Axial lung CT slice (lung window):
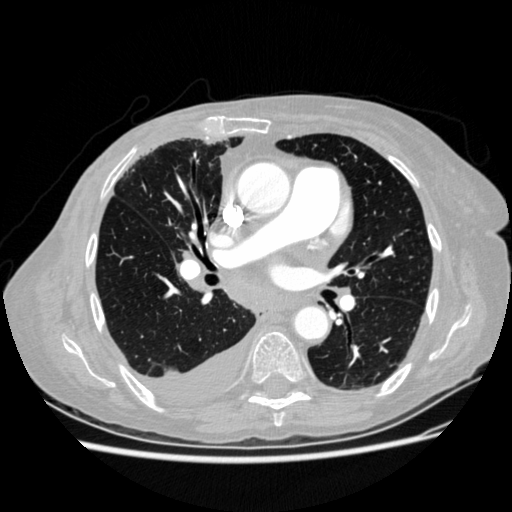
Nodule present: no